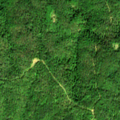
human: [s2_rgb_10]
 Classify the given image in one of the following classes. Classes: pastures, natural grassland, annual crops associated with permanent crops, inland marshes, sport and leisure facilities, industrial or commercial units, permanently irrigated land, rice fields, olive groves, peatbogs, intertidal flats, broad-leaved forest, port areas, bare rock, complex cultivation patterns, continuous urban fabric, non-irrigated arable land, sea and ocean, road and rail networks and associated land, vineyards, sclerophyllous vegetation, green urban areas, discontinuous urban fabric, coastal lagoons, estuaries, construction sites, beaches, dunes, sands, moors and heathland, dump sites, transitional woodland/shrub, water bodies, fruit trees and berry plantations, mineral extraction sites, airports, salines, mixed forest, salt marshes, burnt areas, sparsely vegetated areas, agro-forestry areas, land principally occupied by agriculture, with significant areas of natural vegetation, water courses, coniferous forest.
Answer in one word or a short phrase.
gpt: broad-leaved forest